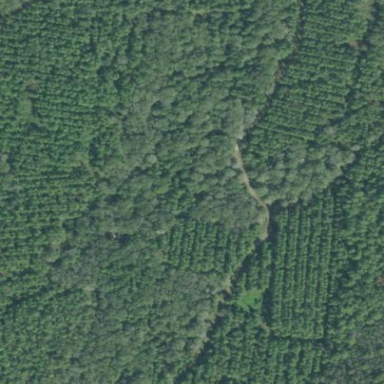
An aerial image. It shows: Forest area predominantly covered with needle-leaved trees.